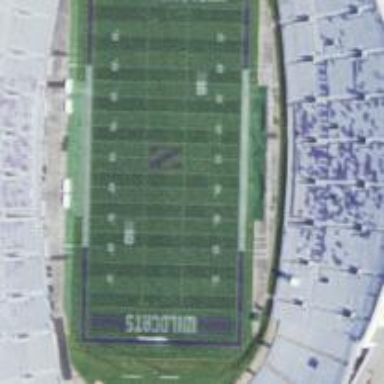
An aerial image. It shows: Pitch for American football.